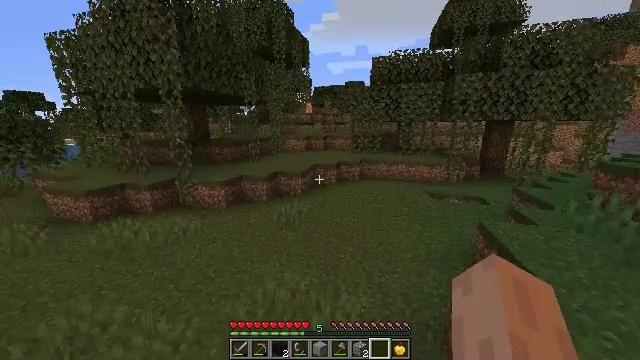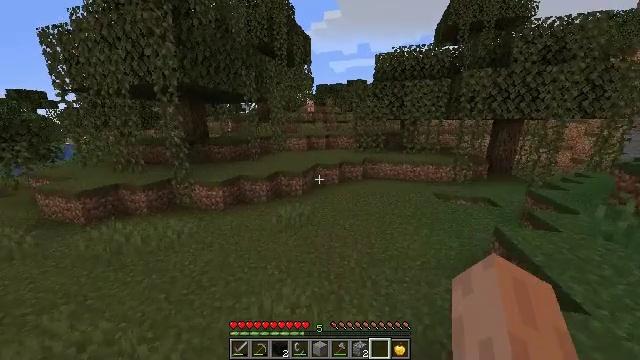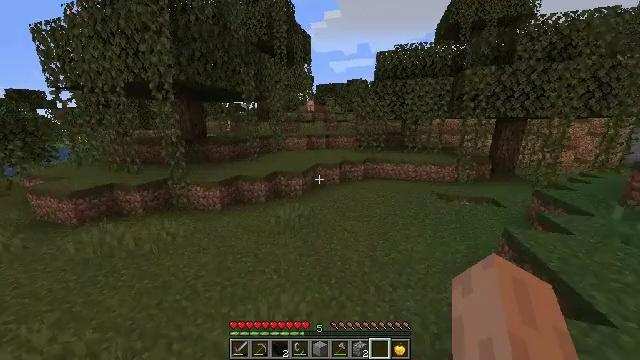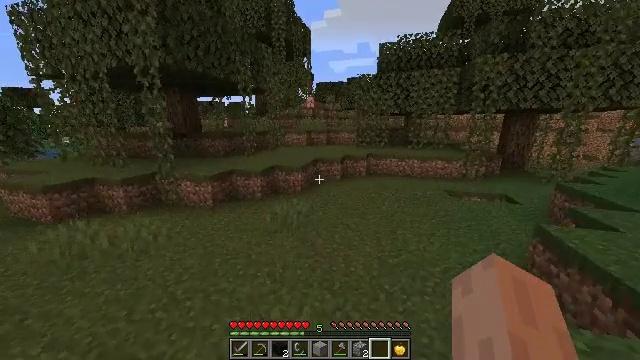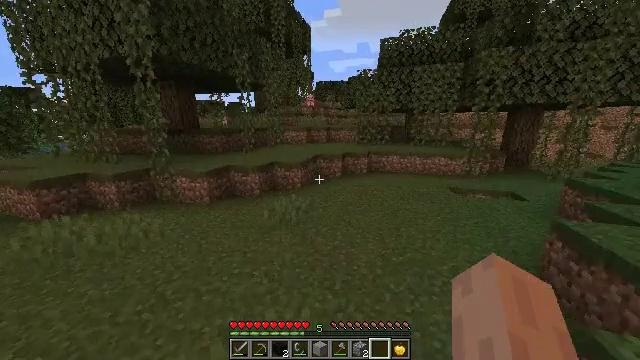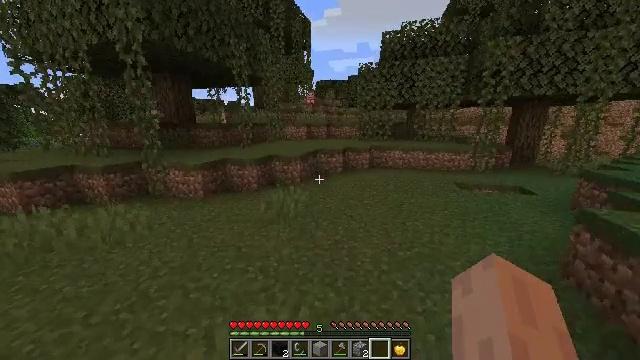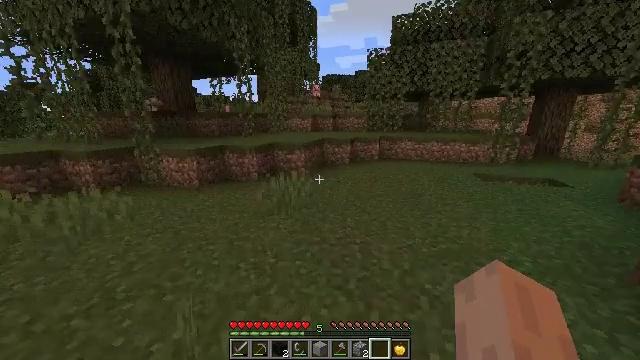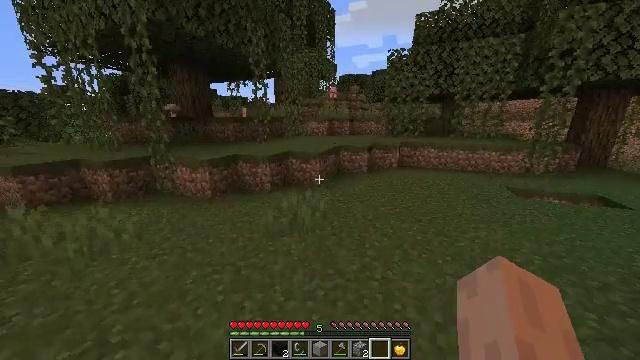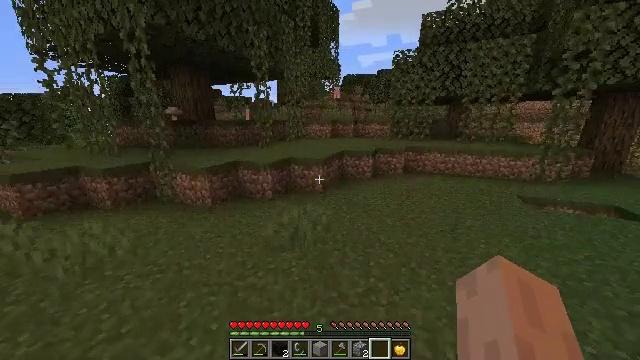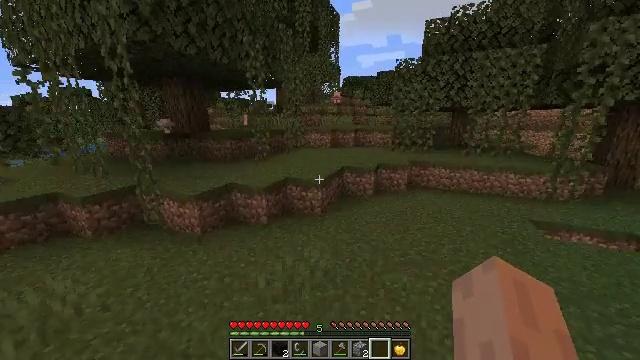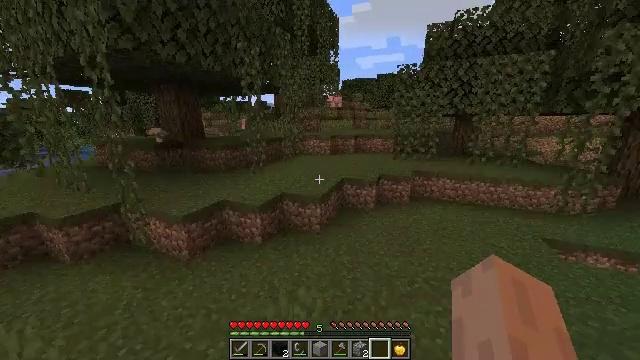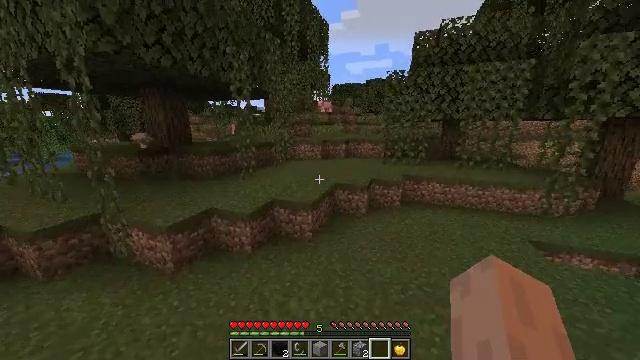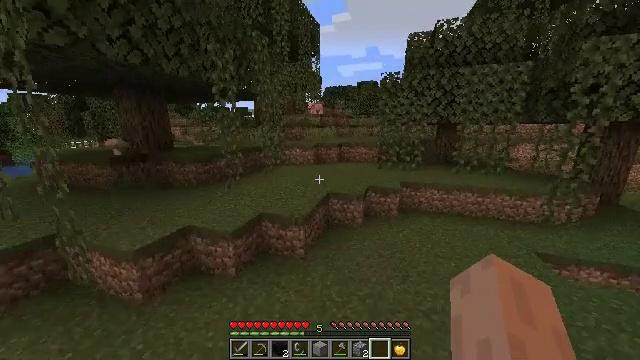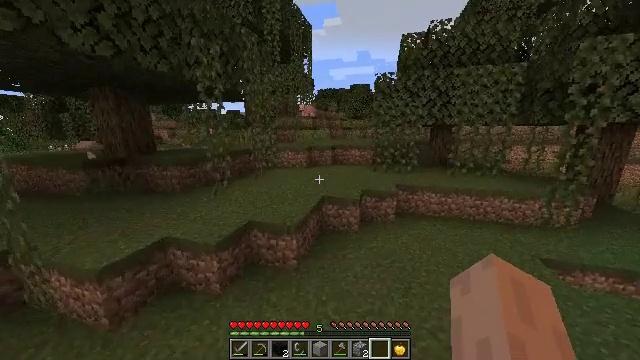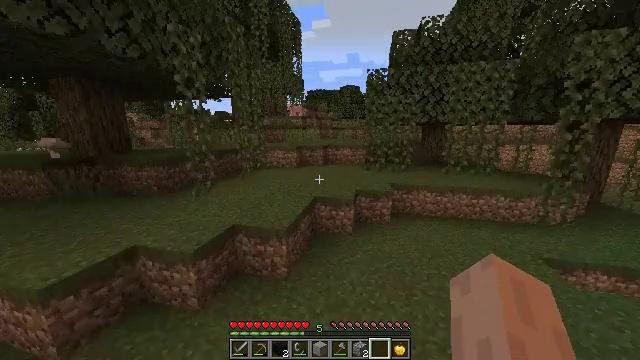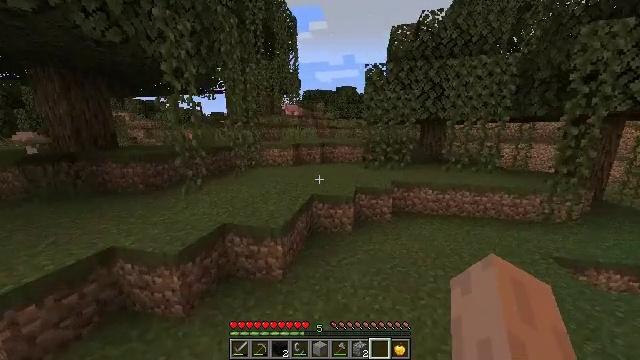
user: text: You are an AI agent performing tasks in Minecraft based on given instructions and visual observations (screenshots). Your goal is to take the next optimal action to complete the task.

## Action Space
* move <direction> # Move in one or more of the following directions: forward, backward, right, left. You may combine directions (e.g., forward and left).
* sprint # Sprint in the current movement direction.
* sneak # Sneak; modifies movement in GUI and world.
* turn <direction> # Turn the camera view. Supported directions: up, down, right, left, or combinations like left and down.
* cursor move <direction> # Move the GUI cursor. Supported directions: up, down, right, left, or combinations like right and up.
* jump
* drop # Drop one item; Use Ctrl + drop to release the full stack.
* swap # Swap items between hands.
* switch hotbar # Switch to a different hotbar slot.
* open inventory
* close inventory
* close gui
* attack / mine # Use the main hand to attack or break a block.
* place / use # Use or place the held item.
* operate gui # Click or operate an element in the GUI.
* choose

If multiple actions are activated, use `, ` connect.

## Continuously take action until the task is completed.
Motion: motion action
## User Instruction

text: Kill mobs.
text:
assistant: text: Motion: move forward, sprint, jump
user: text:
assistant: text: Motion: move forward, sprint, jump
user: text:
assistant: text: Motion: move forward, sprint, jump
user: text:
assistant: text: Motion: move forward, sprint, jump
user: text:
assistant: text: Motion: move forward, sprint, jump
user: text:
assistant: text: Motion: move forward, sprint, turn left, jump
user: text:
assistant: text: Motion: move forward, sprint, turn left, jump
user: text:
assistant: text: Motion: move forward, sprint, jump
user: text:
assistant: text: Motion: move forward, sprint, jump
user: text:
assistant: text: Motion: move forward, sprint, jump
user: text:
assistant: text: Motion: move forward, sprint, turn right and up, jump
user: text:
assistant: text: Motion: move forward, sprint, turn right, jump
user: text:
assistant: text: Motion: move forward, sprint, turn right, jump
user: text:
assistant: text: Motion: move forward, sprint, turn right, jump
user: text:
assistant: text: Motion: move forward, sprint, jump
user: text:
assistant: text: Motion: move forward, sprint, jump
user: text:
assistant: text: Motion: move forward, sprint
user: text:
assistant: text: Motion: move forward, sprint
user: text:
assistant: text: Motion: move forward, sprint
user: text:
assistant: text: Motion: move forward, sprint
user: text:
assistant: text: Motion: move forward, sprint
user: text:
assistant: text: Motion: move forward, sprint
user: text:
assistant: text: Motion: move forward, sprint
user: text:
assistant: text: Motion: move forward, sprint
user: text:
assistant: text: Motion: move forward, sprint
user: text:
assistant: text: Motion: move forward, sprint, jump
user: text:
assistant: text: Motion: move forward, sprint, jump
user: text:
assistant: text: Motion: move forward, sprint, turn right, jump
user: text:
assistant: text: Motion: move forward, sprint, turn right, jump
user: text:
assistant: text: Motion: move forward, sprint, turn right, jump